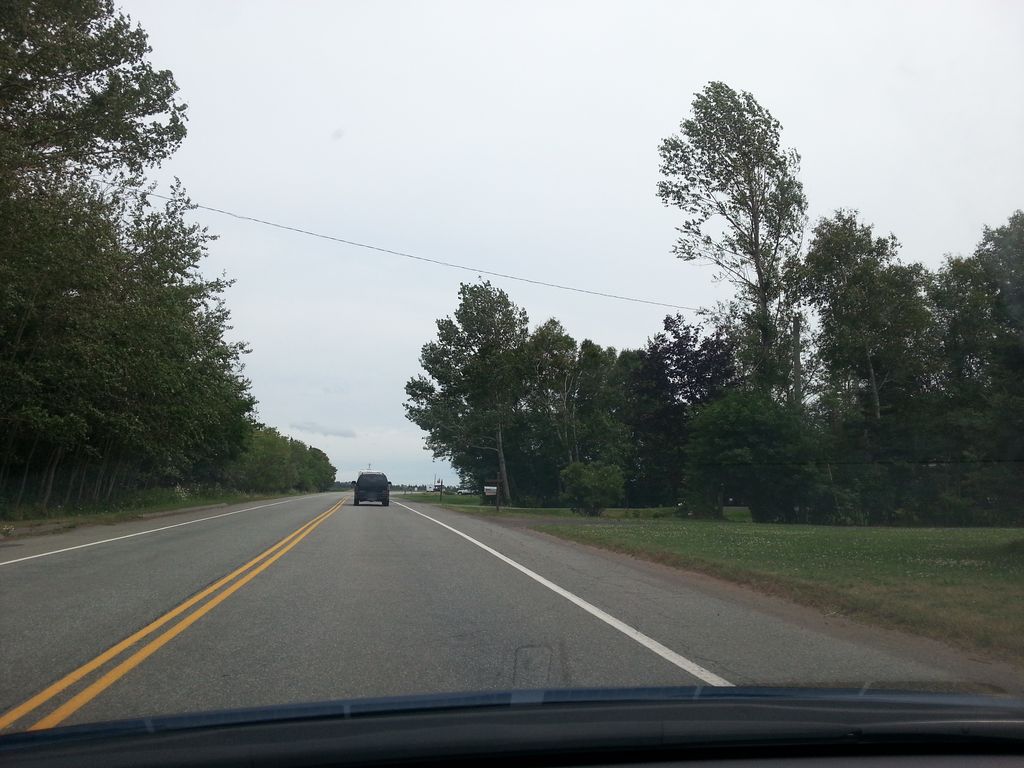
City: charlottetown